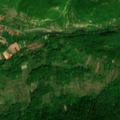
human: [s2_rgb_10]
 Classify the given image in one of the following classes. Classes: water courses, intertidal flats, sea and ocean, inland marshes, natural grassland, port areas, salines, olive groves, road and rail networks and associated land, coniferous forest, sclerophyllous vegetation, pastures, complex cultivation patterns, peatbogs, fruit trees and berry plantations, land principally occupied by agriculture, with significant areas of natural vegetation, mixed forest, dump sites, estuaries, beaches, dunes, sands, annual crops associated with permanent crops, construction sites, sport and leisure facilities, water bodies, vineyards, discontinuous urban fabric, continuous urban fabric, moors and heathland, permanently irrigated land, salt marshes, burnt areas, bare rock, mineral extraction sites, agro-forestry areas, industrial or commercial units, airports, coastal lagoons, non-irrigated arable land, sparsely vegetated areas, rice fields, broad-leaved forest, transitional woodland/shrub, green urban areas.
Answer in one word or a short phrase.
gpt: land principally occupied by agriculture, with significant areas of natural vegetation, broad-leaved forest, transitional woodland/shrub